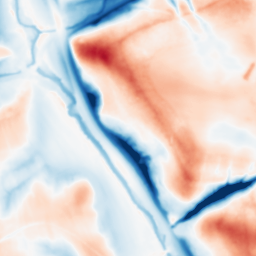
Category: multiscale
Decomposition family: dog_multiscale
Decomposition parameters: sigma_ratio: 1.6
n_scales: 6
base_sigma: 1
Upsampling method: quintic
Upsampling parameters: scale: 4
Upsampling scale: 4